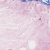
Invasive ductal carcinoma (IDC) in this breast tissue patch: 0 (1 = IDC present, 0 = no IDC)